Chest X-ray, PA view. Patient: 58 years old, sex F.
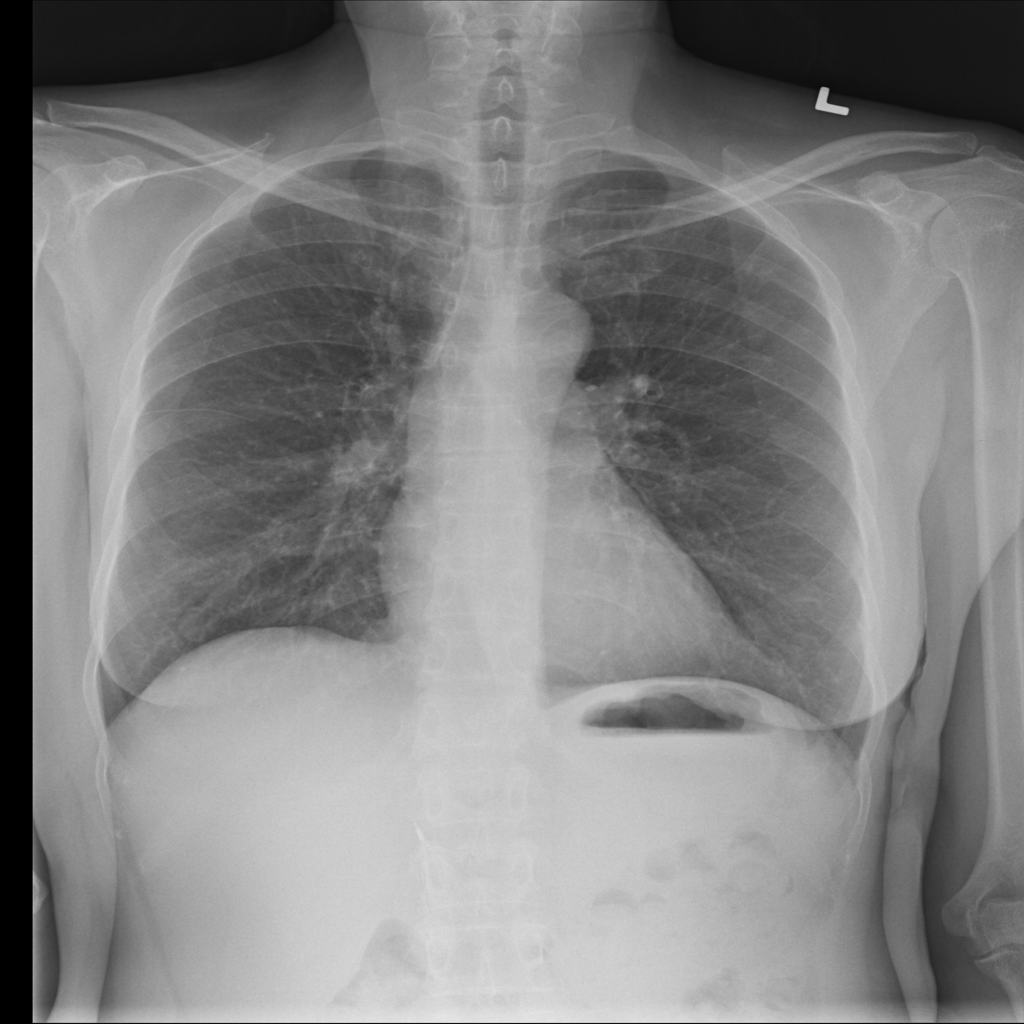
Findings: No Finding